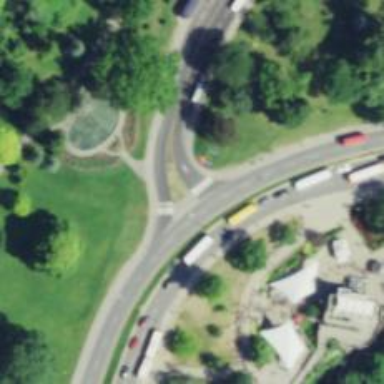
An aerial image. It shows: Footway located on traffic island.